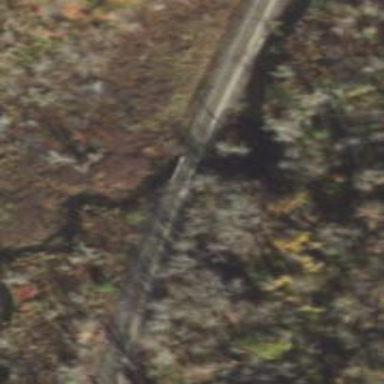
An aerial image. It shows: Railway track.